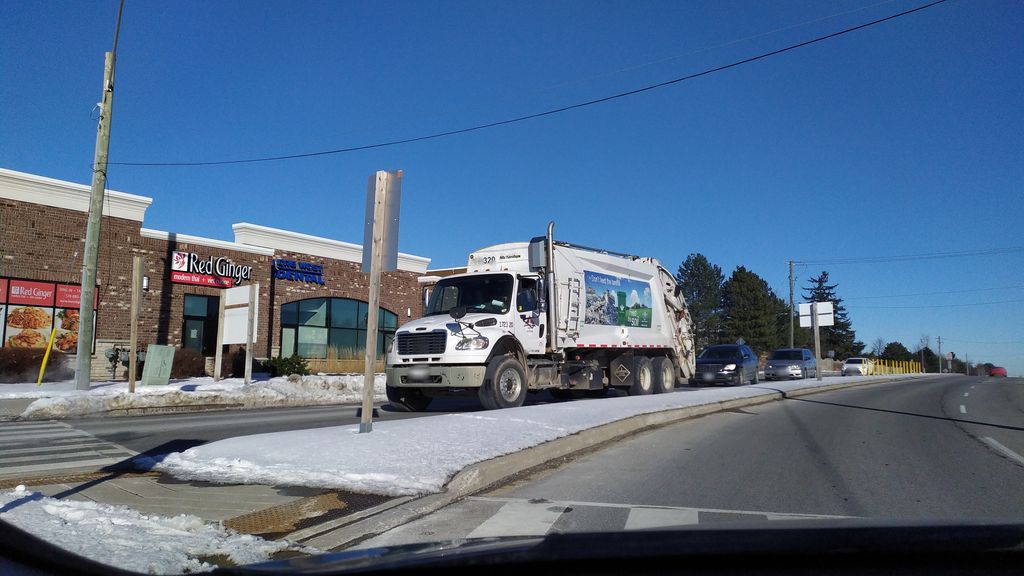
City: kitchener-waterloo